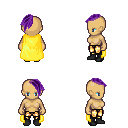
a pixel art fantasy rpg character, female body template, human, tanned skin, yellow cape, gold greaves, purple long mohawk hairstyle, black shoes, four views (front, back, left, right), 2x2 character sprite sheet, small pixel art, hard edges, no anti-aliasing